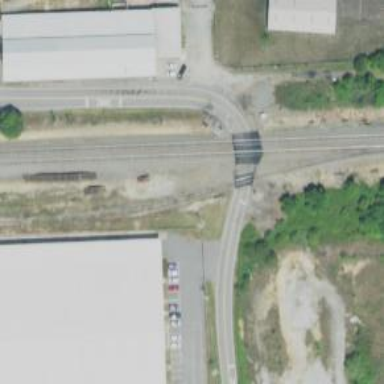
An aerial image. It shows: Abandoned railway.